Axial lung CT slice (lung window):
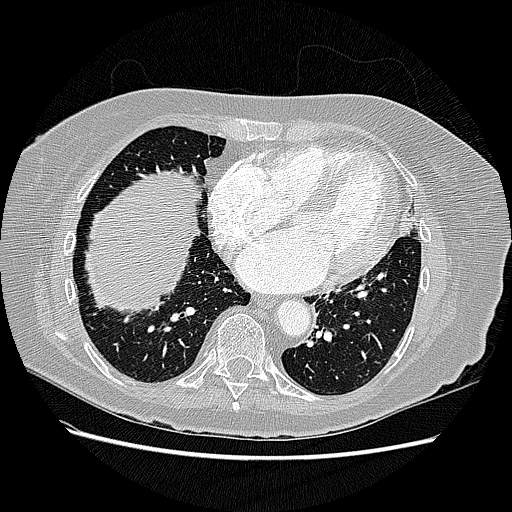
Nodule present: no